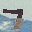
Label: 7